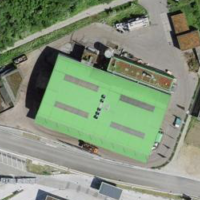
EUNIS habitat code: 55
Species observed at this site:
Piezodorus lituratus
Passer domesticus